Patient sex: M
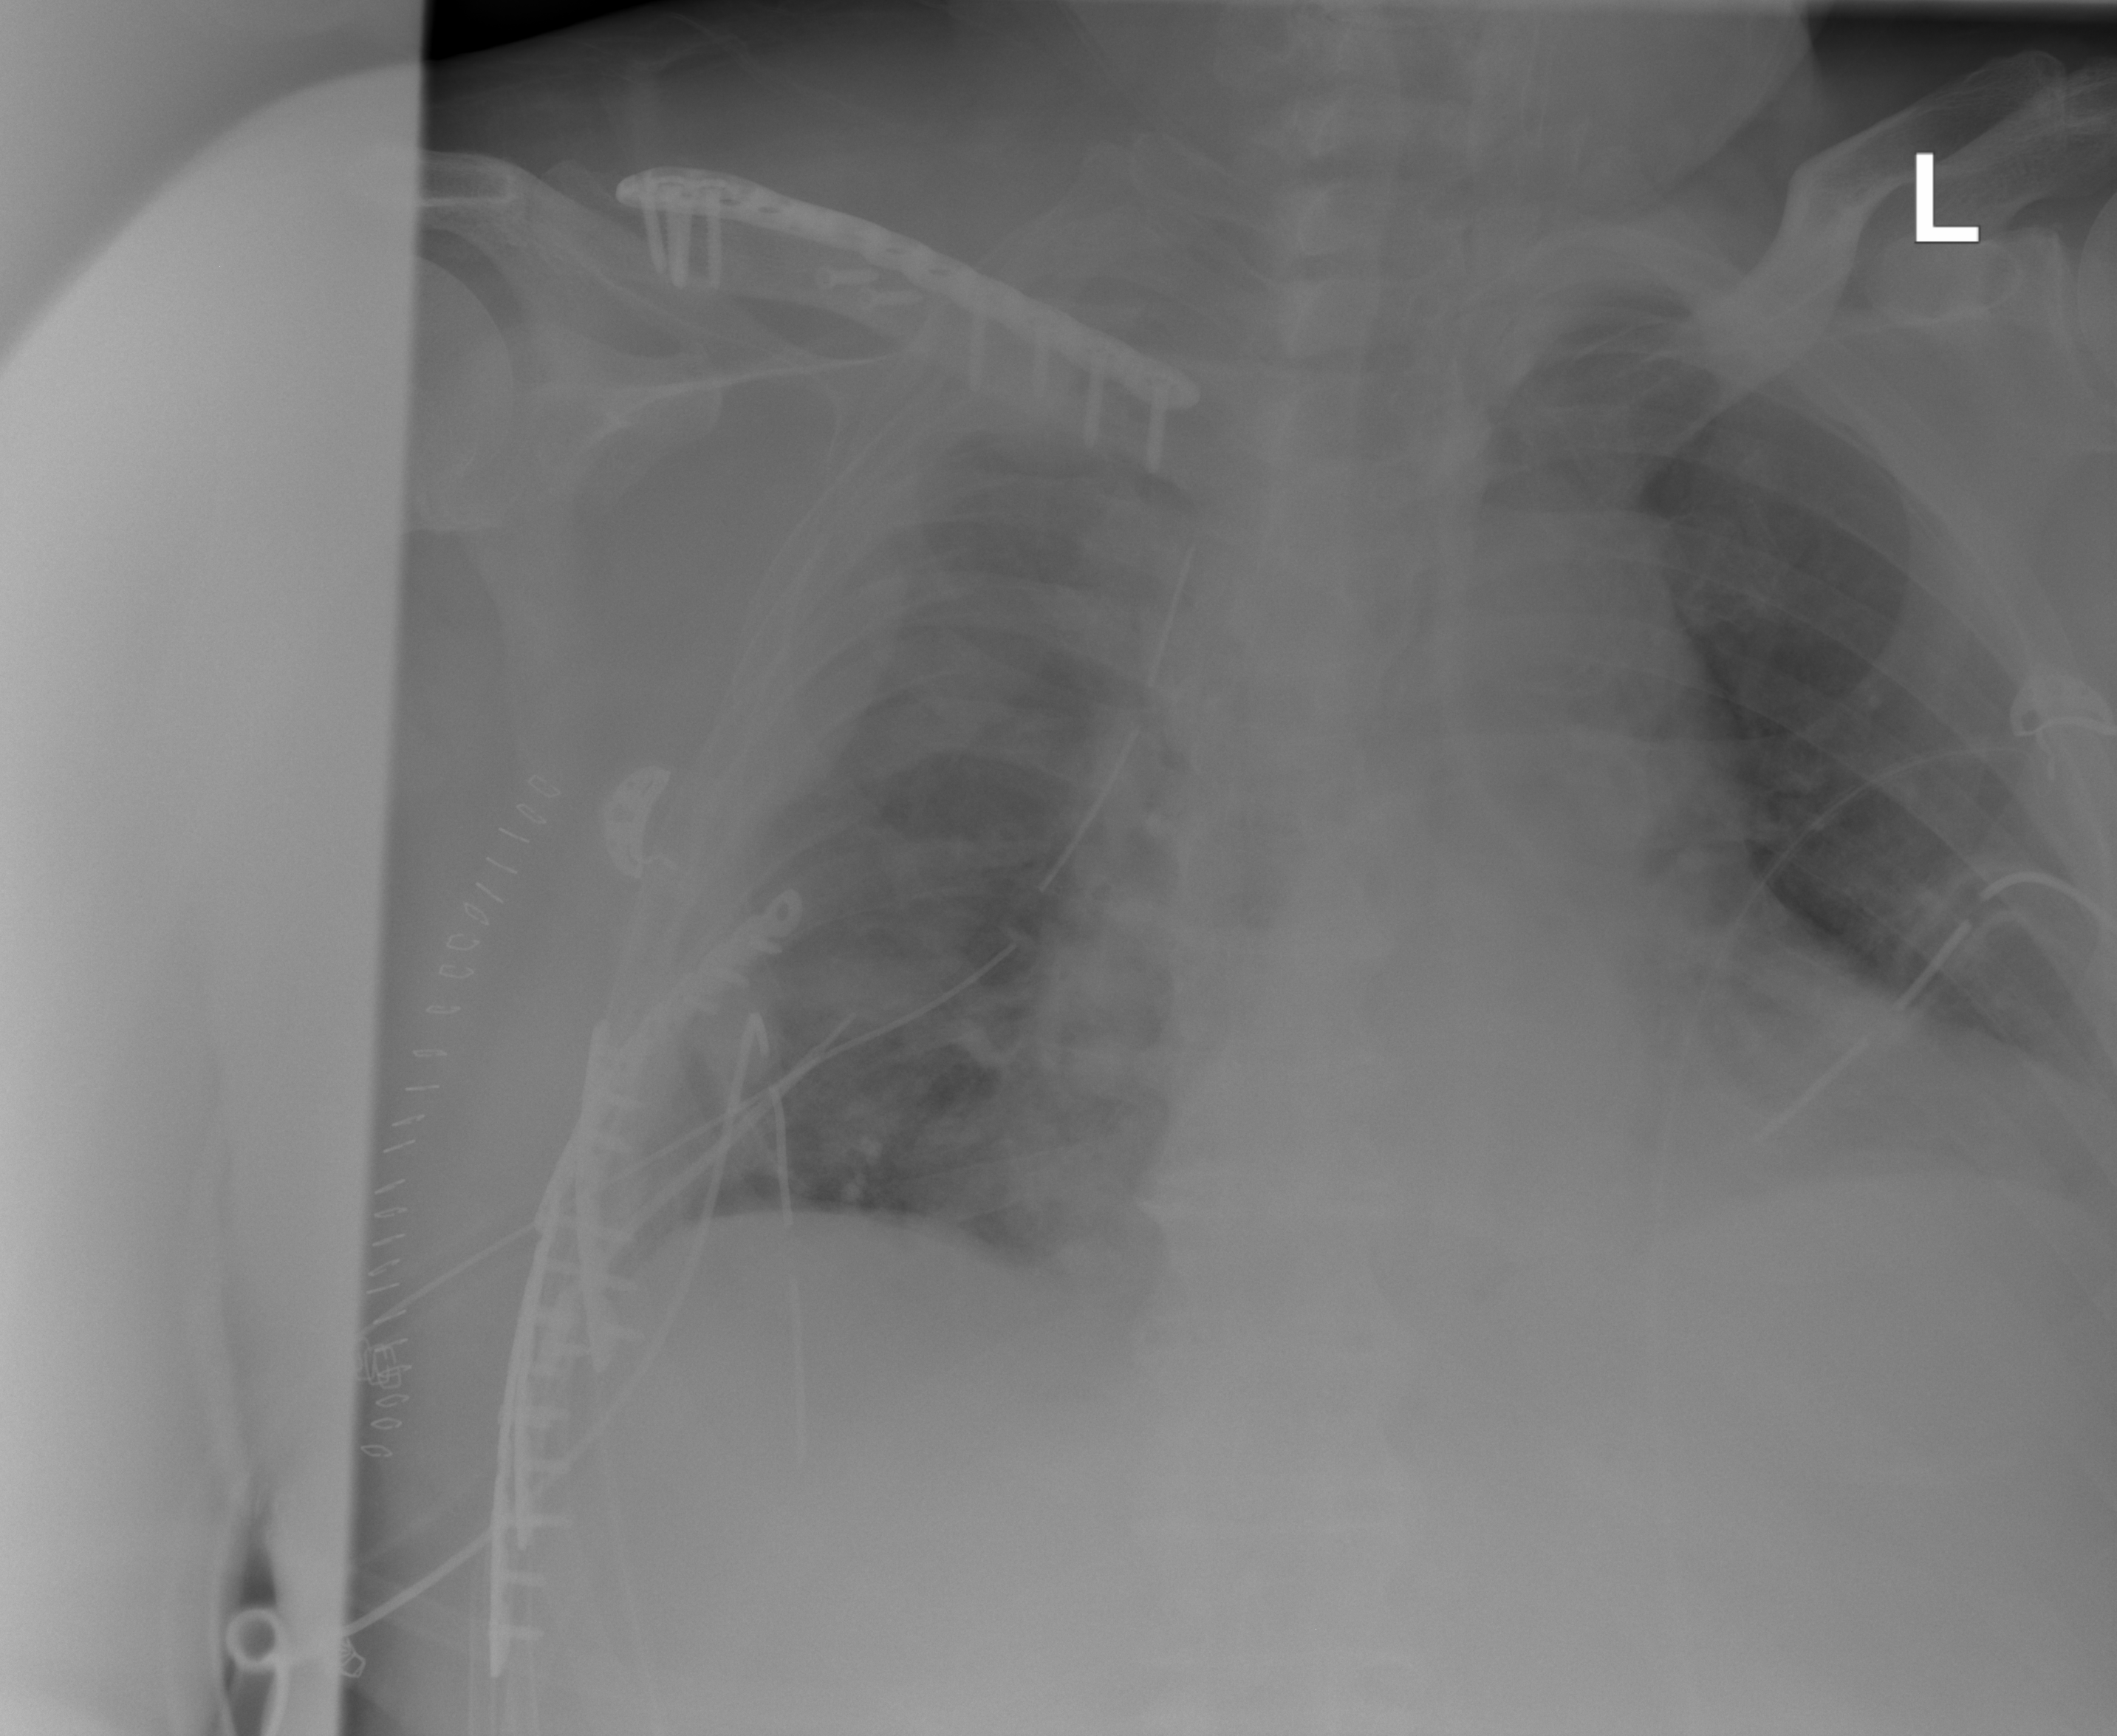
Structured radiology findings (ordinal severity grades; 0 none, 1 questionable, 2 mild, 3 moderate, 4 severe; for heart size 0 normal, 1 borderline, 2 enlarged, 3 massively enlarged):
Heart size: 2
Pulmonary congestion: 2
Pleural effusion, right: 2
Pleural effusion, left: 1
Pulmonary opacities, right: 2
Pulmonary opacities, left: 0
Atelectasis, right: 2
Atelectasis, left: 0